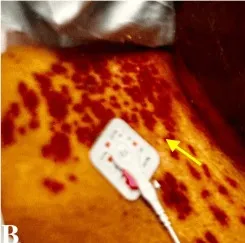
Chest.
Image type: medical_photograph (other_medical_photograph)